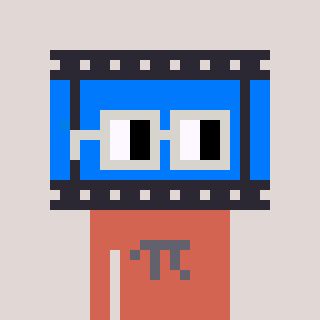
a pixel art character with square light gray glasses, a film strip-shaped head and a peachy-colored body on a warm background